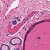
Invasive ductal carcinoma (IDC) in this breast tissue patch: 0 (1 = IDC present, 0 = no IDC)